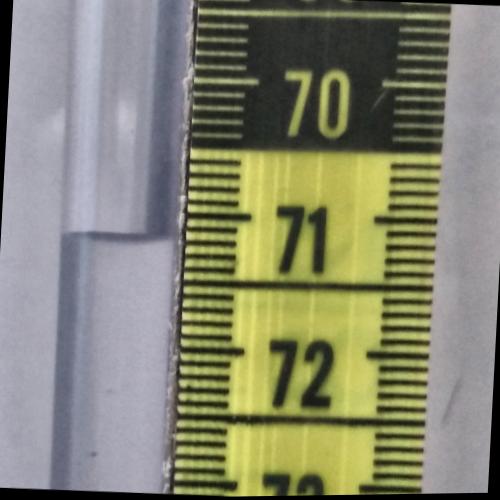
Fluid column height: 71.2 cm